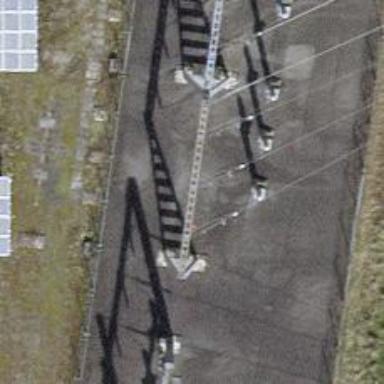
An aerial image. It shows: Insulator used in power equipment.